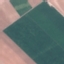
Label: AnnualCrop